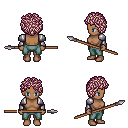
a pixel art fantasy rpg character, female body template, human, dark skin, steel arm armor, teal pants, white blonde curly afro hairstyle, spear, four views (front, back, left, right), 2x2 character sprite sheet, small pixel art, hard edges, no anti-aliasing